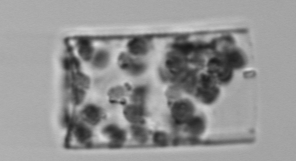
Label: Guinardia_flaccida